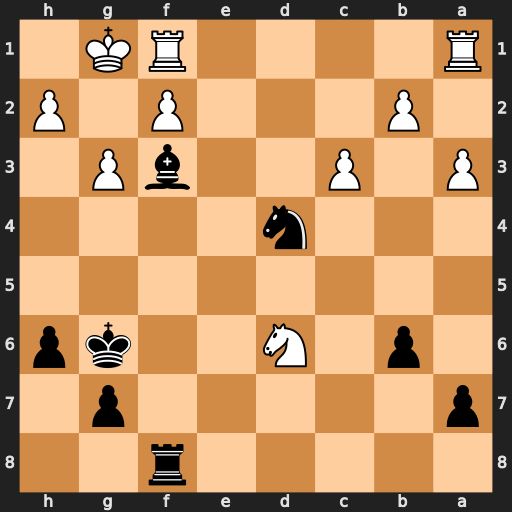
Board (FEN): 5r2/p5p1/1p1N2kp/8/3n4/P1P2bP1/1P3P1P/R4RK1
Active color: b
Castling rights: -
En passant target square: -
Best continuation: Ne2#